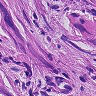
Metastatic tissue present: yes